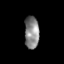
Tissue: skin
Cell type: Epithelial cells
Senescence score: 0.2498
Nuclear area (px): 467
Mean DAPI intensity: 132.916